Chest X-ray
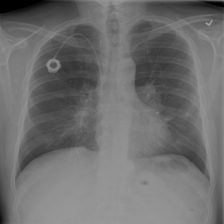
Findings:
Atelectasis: negative
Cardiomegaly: negative
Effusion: negative
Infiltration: negative
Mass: negative
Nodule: negative
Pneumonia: negative
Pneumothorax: negative
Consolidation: negative
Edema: negative
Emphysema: negative
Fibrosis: negative
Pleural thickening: positive
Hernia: negative